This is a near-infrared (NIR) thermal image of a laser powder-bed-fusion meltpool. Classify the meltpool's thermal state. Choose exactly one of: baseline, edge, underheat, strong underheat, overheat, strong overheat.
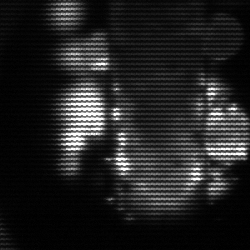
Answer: strong underheat